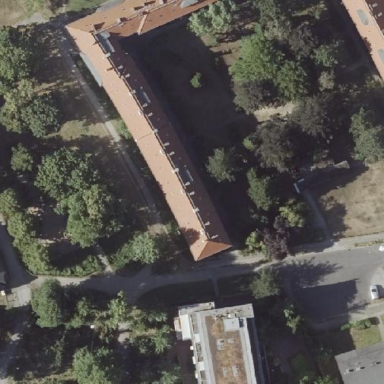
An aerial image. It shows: Hipped roof on apartment building.